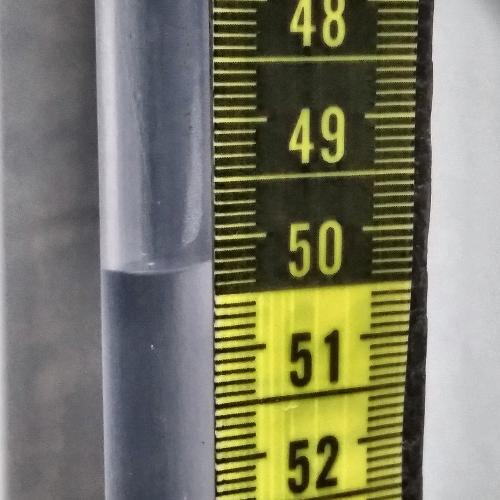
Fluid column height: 50.2 cm